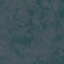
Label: HerbaceousVegetation